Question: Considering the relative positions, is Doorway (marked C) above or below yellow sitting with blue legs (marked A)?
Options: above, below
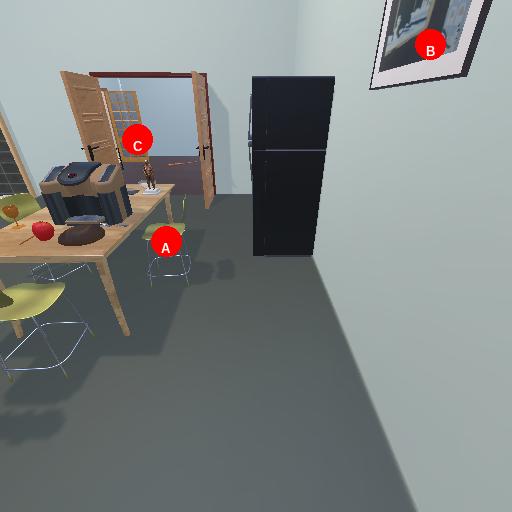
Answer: above